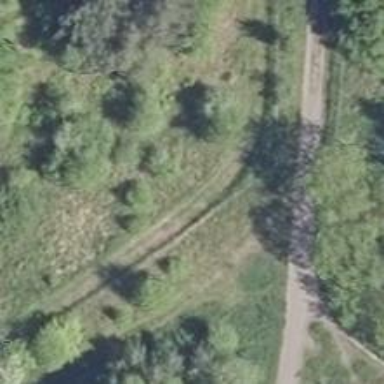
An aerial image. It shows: Grassy path with tracktype of grade4. The path is impassable due to its rough and uneven surface.